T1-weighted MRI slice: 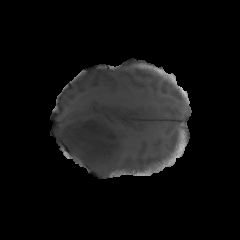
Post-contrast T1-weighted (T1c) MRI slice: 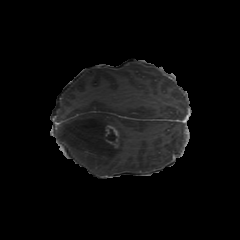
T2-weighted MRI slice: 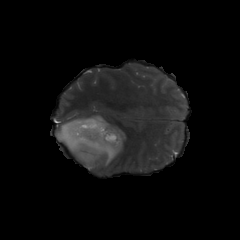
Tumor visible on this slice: yes